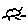
Label: sun